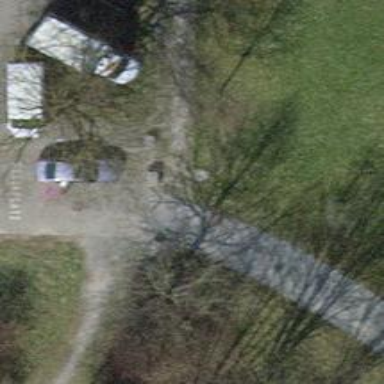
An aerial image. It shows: Bollard barrier.